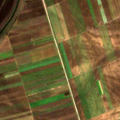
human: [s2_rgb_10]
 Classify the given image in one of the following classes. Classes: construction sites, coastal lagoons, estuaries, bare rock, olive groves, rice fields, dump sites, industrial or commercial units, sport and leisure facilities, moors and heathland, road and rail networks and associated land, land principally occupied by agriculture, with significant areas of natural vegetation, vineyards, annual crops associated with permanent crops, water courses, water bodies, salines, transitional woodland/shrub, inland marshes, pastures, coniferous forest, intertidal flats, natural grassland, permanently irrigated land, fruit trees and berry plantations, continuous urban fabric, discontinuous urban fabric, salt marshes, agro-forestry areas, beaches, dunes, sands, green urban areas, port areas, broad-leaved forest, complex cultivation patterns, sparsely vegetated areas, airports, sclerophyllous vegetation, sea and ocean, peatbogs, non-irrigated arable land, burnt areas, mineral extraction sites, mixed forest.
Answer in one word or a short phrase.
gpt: non-irrigated arable land